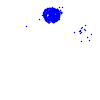
Particle: electron